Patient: sex M, age 94
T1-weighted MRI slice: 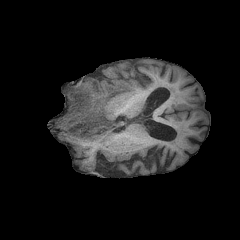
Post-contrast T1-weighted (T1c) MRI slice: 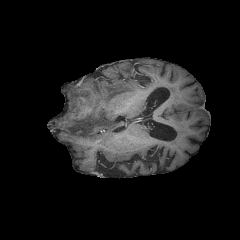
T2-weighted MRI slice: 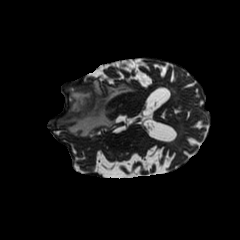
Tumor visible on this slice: yes
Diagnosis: Glioblastoma, IDH-wildtype
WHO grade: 4